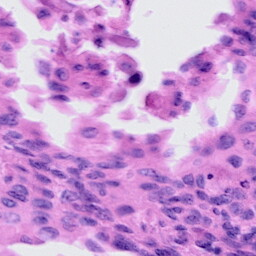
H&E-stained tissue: Cervix